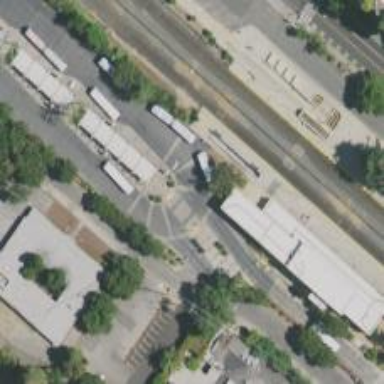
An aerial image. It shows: Busway road.